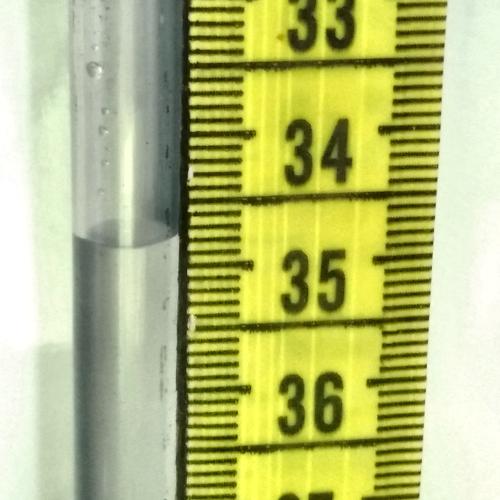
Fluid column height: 34.8 cm